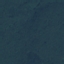
Label: Forest